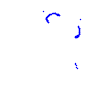
Particle: kaon